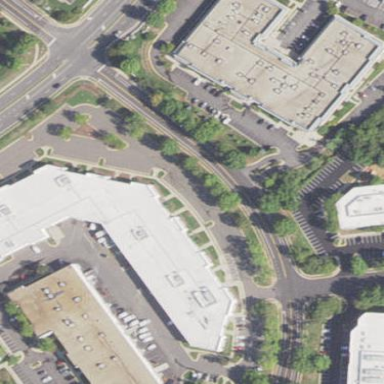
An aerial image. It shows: Commercial building.